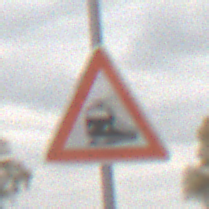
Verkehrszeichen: Bahnuebergang
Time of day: MorningAfternoon
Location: Outdoor (Nature)
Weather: Overcast
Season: NotSpecified
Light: Natural